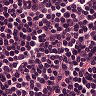
Metastatic tissue present: no